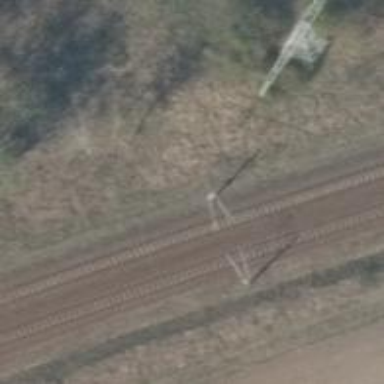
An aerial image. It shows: Milestone along the railway track with catenary mast.